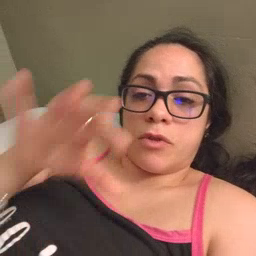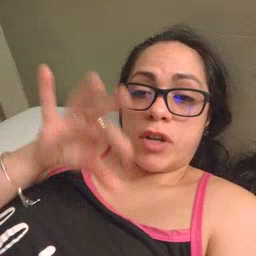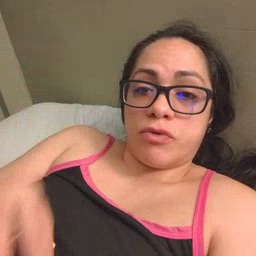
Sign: frenchfries